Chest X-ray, AP view. Patient: 47 years old, sex F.
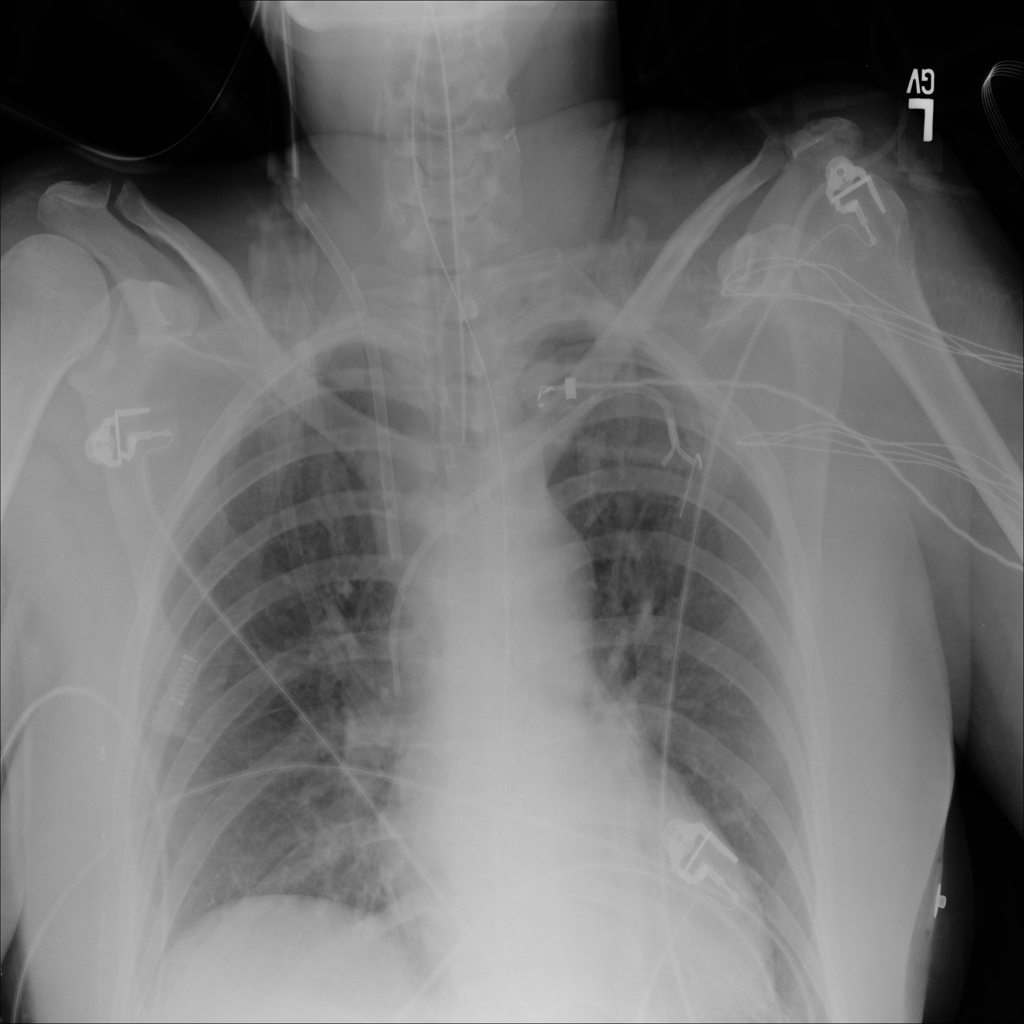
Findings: No Finding